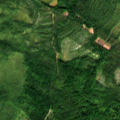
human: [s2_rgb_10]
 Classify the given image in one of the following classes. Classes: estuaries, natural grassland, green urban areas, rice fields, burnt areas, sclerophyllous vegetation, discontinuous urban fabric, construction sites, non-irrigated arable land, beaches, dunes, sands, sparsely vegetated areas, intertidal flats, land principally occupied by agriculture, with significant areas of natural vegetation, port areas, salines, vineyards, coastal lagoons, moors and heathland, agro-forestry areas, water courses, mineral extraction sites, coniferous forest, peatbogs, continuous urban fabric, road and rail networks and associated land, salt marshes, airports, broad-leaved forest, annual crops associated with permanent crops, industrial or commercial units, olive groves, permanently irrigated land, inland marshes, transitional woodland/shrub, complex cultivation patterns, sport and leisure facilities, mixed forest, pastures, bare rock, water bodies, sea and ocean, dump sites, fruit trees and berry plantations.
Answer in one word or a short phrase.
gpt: coniferous forest, mixed forest